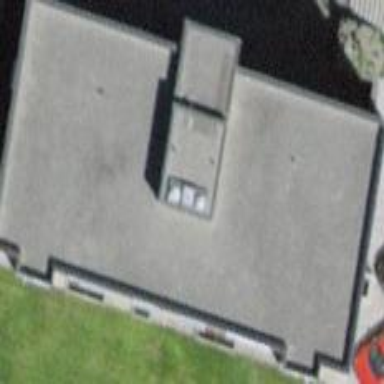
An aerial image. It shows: Building part with flat roof.